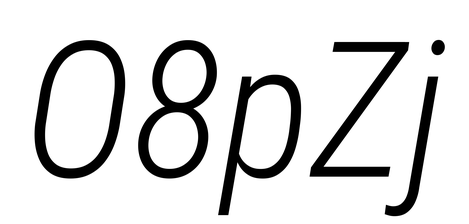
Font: Roboto-Italic_Condensed_Light_Italic